Field crop: maize
Growth stage: 2
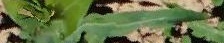
Species: maize